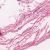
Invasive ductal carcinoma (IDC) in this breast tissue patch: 0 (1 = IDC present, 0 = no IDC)